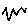
Label: zigzag